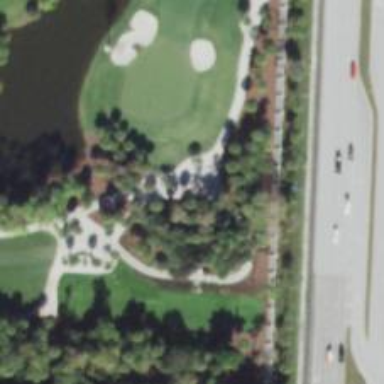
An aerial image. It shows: Service road used as golf cart path.